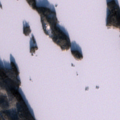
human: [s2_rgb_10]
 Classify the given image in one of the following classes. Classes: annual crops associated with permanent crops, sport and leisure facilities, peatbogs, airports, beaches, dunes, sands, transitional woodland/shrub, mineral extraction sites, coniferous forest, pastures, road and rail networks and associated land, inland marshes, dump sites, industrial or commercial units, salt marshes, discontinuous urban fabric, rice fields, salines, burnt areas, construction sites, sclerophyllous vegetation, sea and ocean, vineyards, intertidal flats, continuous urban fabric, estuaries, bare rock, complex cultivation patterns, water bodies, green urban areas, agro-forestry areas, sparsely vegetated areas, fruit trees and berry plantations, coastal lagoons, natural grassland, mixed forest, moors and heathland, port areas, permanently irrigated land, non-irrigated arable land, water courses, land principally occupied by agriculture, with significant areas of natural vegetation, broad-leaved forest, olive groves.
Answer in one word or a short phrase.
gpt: mixed forest, water bodies